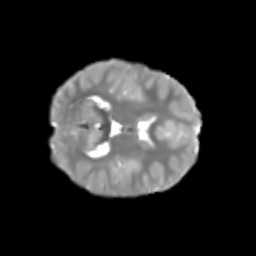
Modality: T2w
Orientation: axial
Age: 8
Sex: male
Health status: healthy